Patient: sex M, age 73
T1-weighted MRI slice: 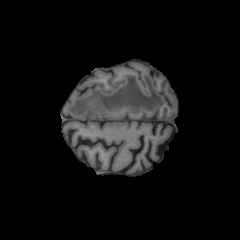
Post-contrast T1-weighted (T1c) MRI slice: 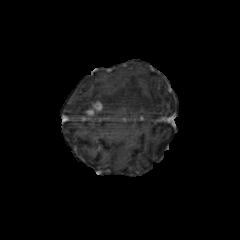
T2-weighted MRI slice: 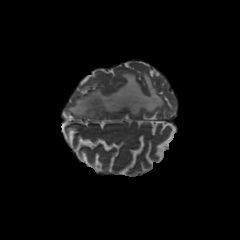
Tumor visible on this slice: yes
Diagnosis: Glioblastoma, IDH-wildtype
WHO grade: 4